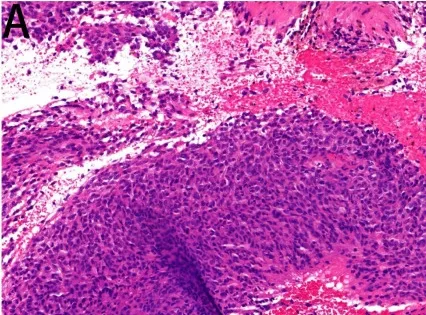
Pathology images. Panel (A) displays the pathological image of the right iliac bone tumor taken by a light microscope at x200 magnification, wherein some heterotypic cell components were detected.
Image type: pathology (h&e)